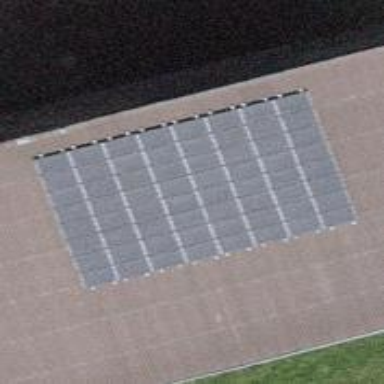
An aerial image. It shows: Solar power generator using photovoltaic method with solar photovoltaic panel types.